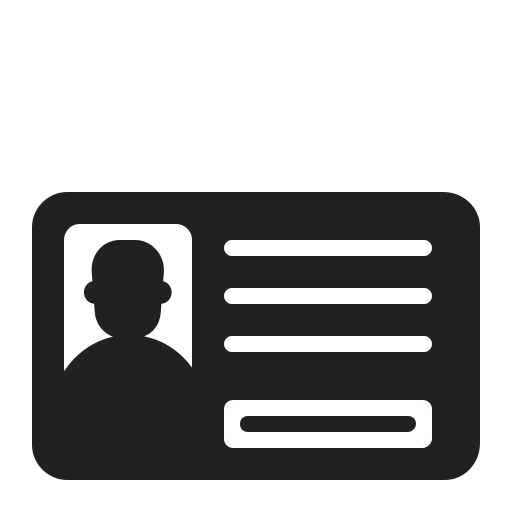
identification card high contrast